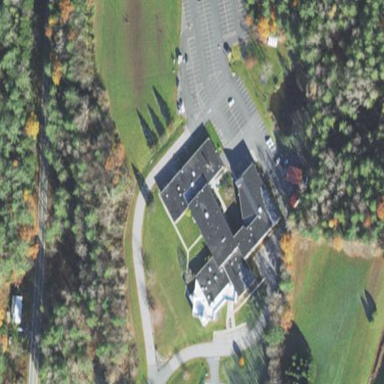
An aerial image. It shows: College building.